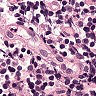
Metastatic tissue present: no